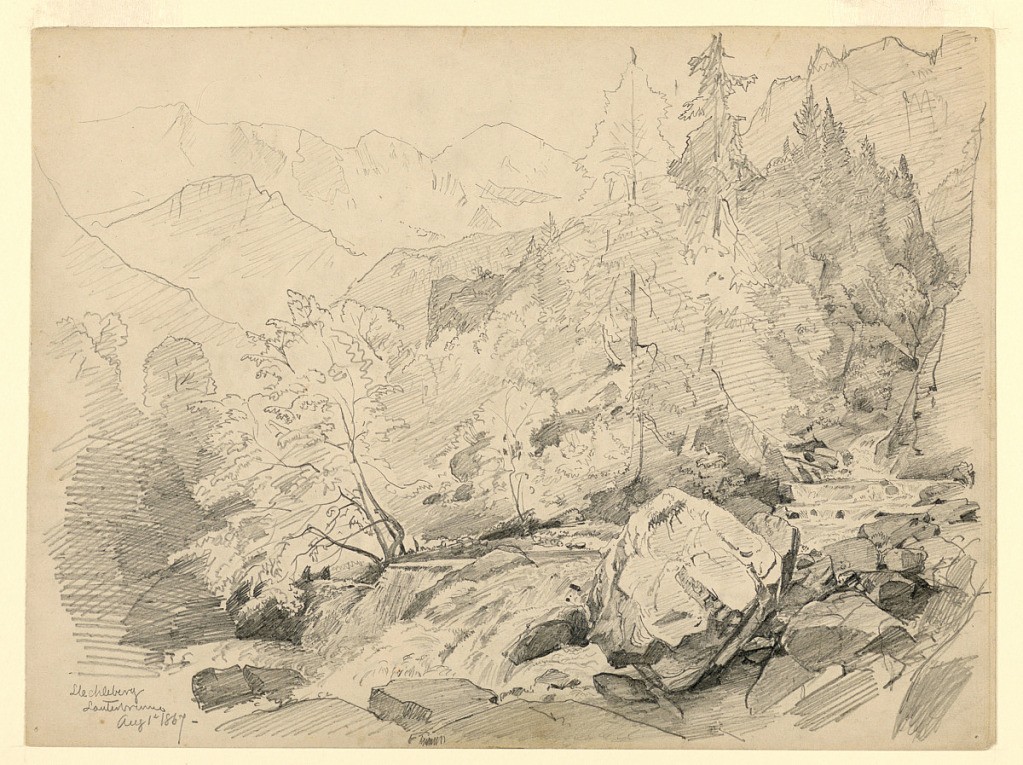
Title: Landscape, Stechelberg, Lauterbrunnen, Switzerland
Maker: William Trost Richards, American, 1833–1905
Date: August 1, 1867
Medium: Graphite on paper
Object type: Drawing
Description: Sketch of a mountain pass with boulders and trees.